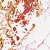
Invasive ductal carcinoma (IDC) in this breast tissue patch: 0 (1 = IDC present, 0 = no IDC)